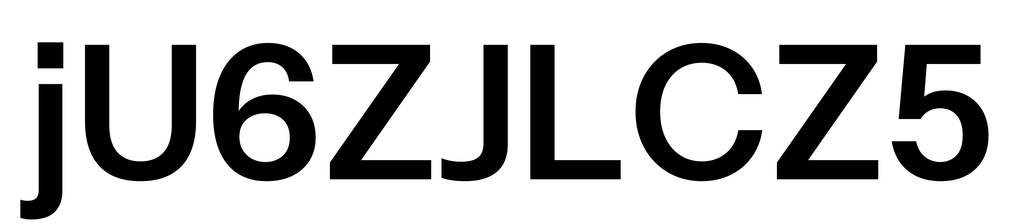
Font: InstrumentSans_SemiBold